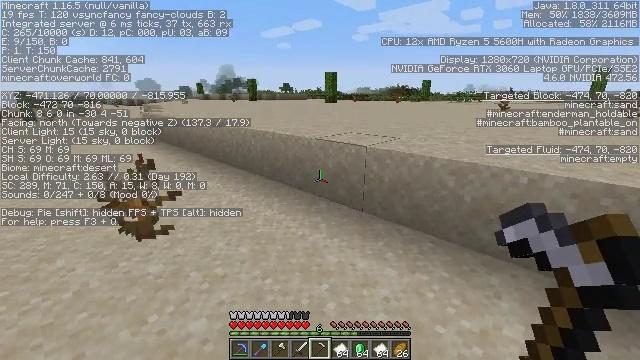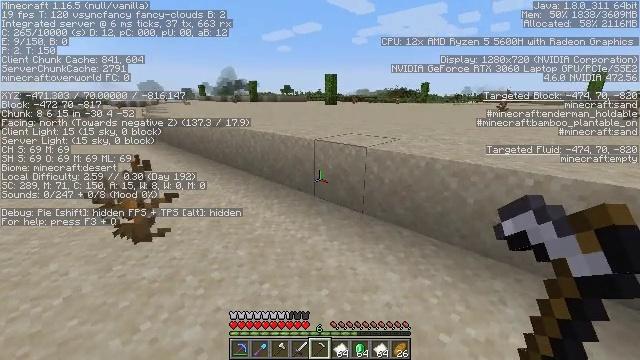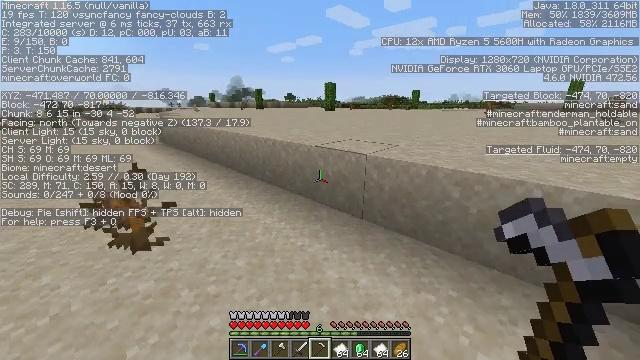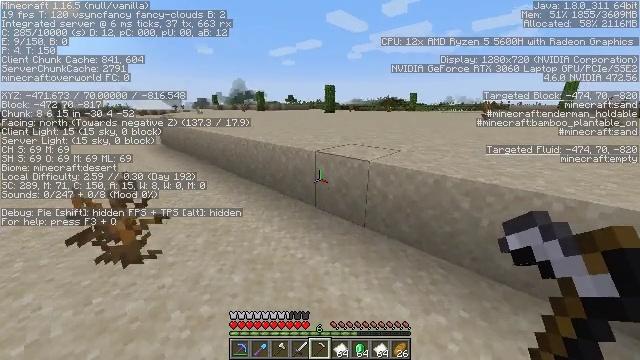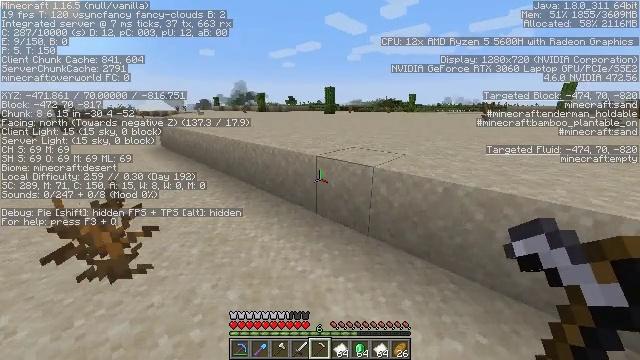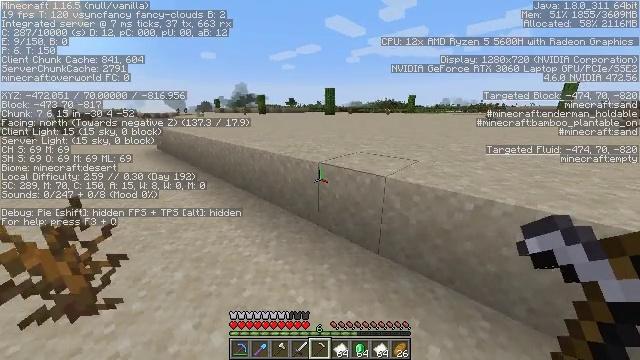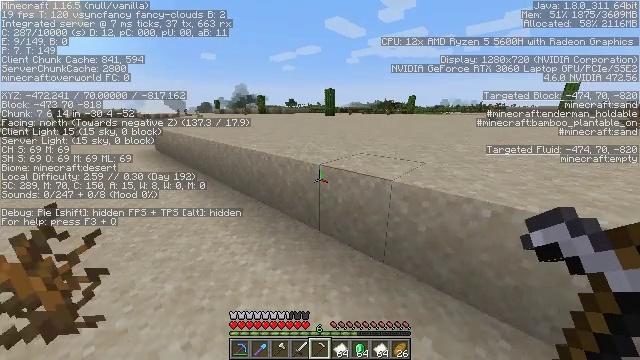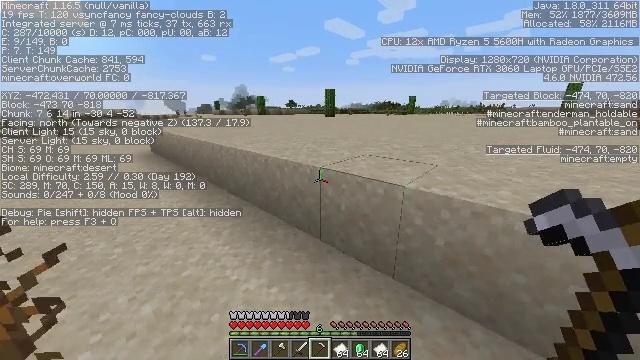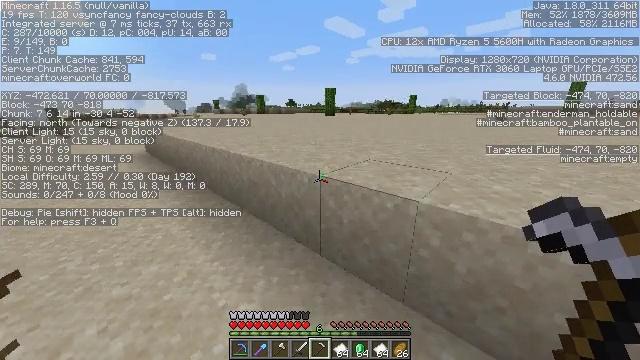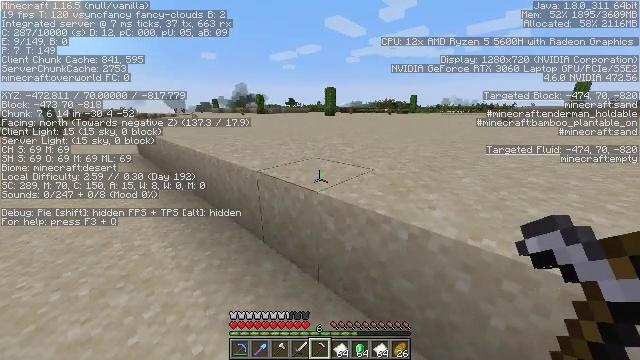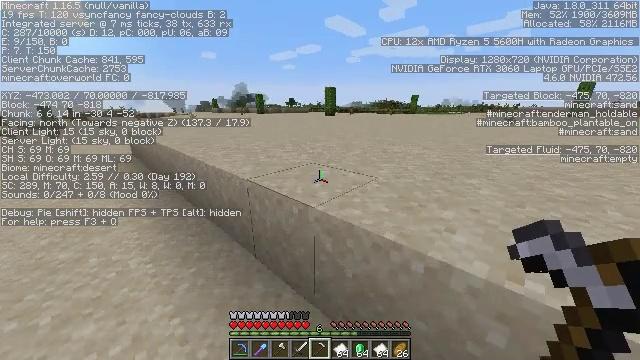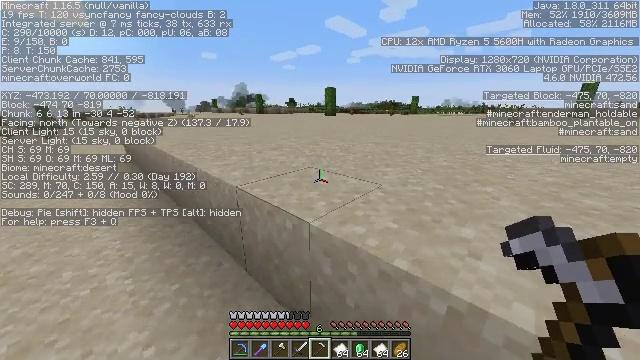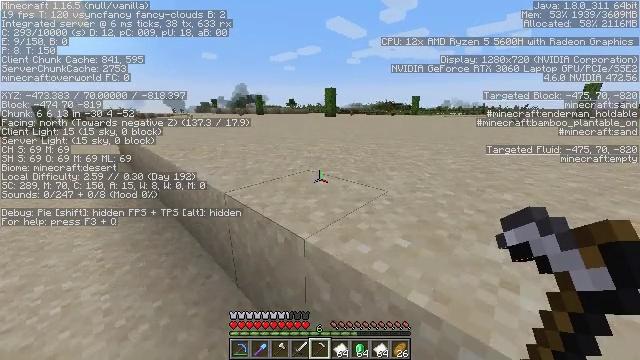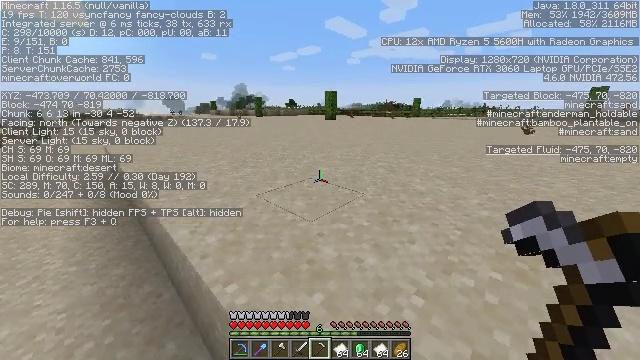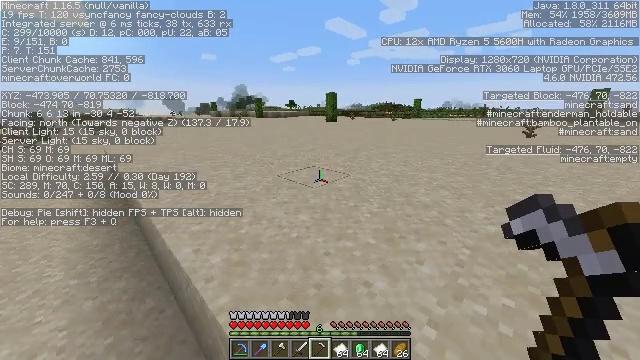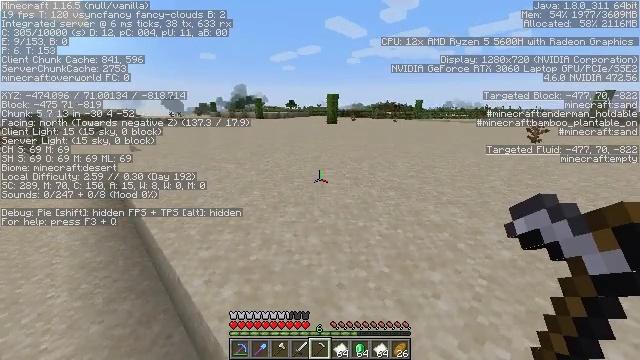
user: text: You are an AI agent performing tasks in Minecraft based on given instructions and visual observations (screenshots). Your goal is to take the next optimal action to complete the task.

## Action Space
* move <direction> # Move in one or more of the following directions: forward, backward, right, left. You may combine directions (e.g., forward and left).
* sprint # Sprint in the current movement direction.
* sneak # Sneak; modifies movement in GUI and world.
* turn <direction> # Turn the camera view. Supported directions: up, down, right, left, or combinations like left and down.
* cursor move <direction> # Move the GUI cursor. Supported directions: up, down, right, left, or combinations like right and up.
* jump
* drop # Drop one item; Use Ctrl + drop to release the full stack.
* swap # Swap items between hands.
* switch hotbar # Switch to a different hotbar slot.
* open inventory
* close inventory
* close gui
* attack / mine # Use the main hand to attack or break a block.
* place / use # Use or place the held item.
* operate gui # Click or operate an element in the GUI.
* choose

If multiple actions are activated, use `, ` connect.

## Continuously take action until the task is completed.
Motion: motion action
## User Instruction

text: Gather a dead bush.
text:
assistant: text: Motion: move forward, sprint
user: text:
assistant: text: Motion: move forward, sprint
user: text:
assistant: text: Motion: move forward, sprint
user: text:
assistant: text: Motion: move forward, sprint
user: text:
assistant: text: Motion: move forward, sprint
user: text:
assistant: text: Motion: move forward, sprint
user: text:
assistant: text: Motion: move forward, sprint
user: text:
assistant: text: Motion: move forward, sprint
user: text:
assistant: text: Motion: move forward, sprint
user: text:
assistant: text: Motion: move forward, sprint
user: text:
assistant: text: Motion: move forward, sprint
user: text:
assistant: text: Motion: move forward, sprint
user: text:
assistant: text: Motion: move forward, sprint, jump
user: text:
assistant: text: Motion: move forward, sprint, jump
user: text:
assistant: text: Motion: move forward, sprint, jump
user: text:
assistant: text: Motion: move forward, sprint, jump
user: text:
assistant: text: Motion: move forward, sprint, jump
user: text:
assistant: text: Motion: move forward, sprint, jump
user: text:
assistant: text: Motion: move forward, sprint, jump
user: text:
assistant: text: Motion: move forward, sprint, jump
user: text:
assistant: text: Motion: move forward, sprint, jump
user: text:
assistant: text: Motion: move forward, sprint, jump
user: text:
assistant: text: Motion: move forward, sprint, jump
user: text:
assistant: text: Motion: move forward, sprint, jump
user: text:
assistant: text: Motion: move forward, sprint, jump
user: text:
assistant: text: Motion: move forward, sprint, jump
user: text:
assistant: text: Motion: move forward, sprint, jump
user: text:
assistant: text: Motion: move forward, sprint, jump
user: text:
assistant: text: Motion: move forward, sprint, jump
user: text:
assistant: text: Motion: move forward, sprint, jump